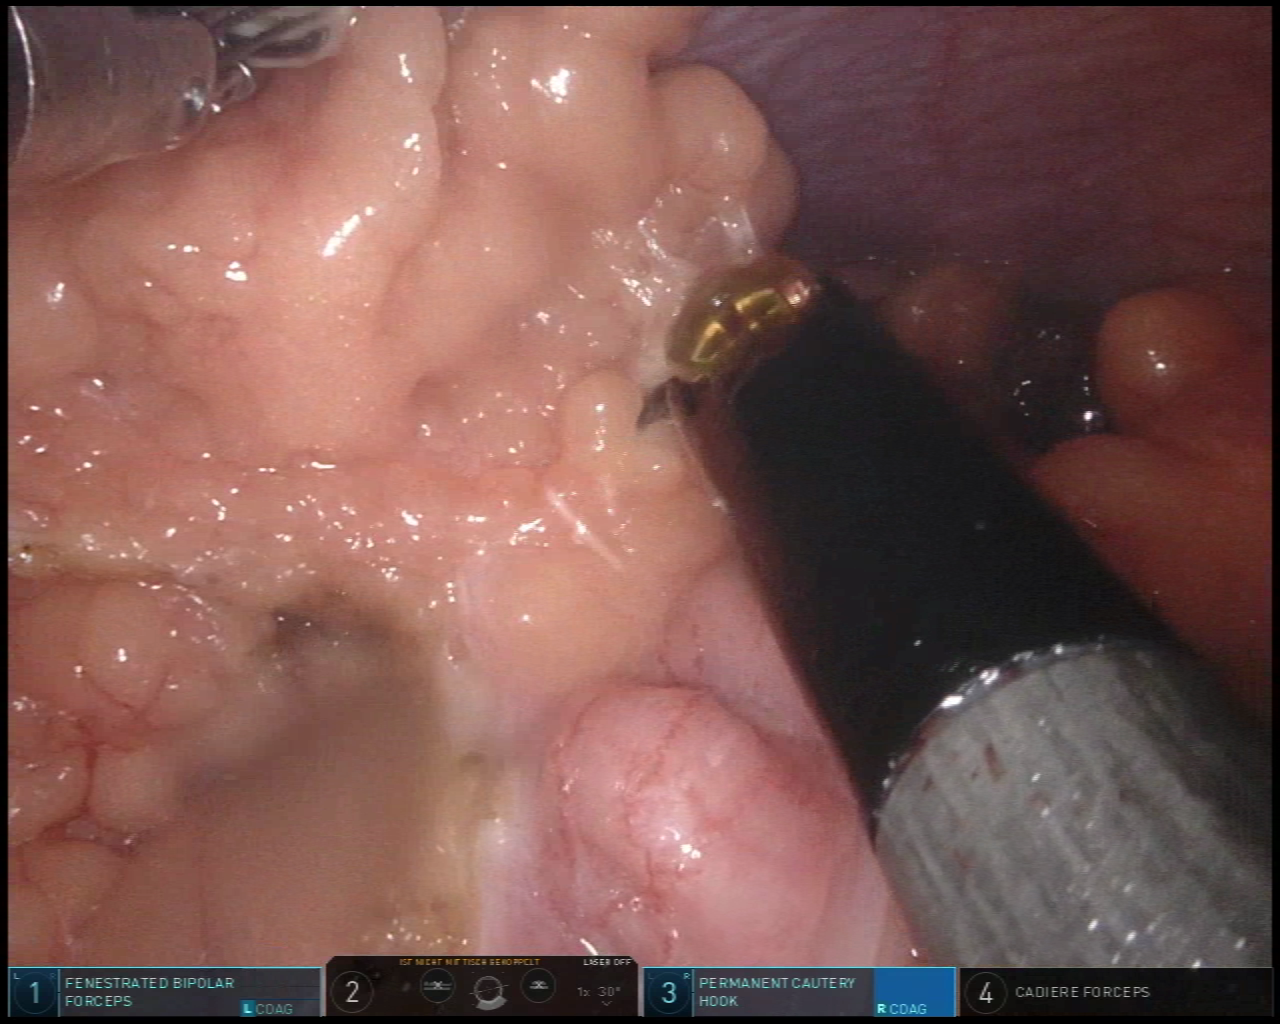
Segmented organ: colon
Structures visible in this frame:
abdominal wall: yes
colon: yes
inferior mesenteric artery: no
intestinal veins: no
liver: no
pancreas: no
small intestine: no
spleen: no
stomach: no
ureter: no
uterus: no
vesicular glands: no